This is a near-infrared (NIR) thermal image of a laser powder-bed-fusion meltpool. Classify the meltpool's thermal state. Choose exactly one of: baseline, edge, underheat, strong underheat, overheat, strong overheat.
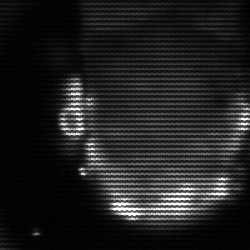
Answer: baseline